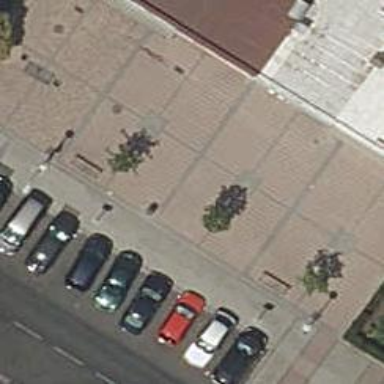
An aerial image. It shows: Bus stop with platform for public transport.